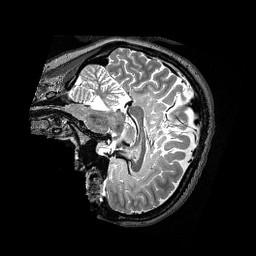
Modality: T2w
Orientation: sagittal
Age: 24
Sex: female
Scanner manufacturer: siemens
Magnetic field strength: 3 T
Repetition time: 3.2 s
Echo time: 0.479 s